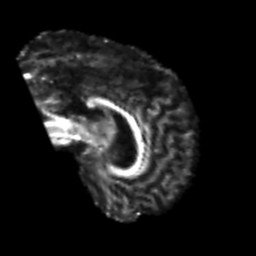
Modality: FA
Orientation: sagittal
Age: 43
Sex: male
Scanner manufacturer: siemens
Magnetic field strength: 3 T
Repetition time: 4.999 s
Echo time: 0.07946 s